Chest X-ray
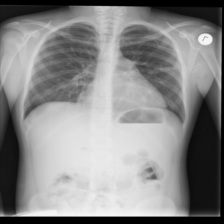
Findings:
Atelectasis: negative
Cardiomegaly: negative
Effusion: negative
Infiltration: positive
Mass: negative
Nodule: positive
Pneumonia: positive
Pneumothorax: negative
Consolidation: negative
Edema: negative
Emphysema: negative
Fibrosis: negative
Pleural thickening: negative
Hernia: negative